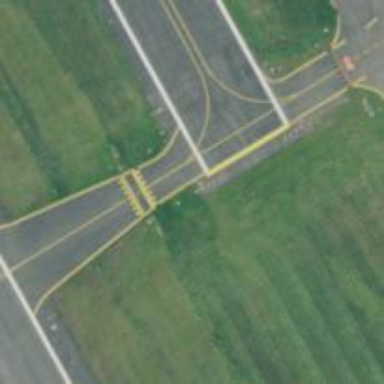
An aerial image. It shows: Runway surface made of asphalt at airport.